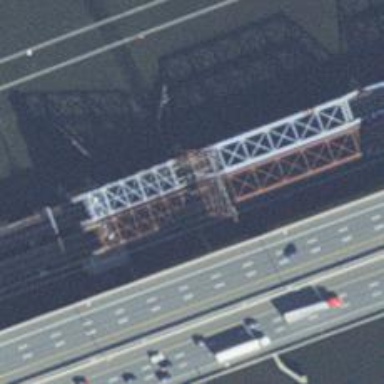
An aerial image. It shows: Bascule movable railway bridge with electrified contact line.